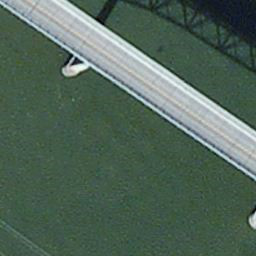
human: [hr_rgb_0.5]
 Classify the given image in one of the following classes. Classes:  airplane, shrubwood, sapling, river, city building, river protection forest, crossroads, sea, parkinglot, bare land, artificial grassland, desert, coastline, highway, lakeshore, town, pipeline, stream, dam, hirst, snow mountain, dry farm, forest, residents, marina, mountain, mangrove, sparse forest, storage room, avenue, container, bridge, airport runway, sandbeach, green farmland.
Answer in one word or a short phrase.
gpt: bridge